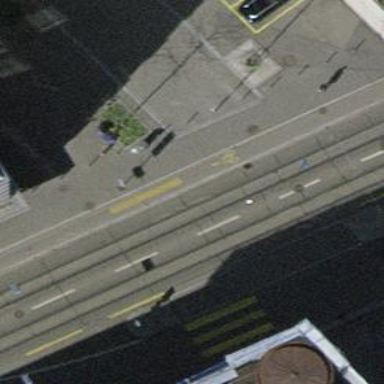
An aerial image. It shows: Tram crossing on the railway.